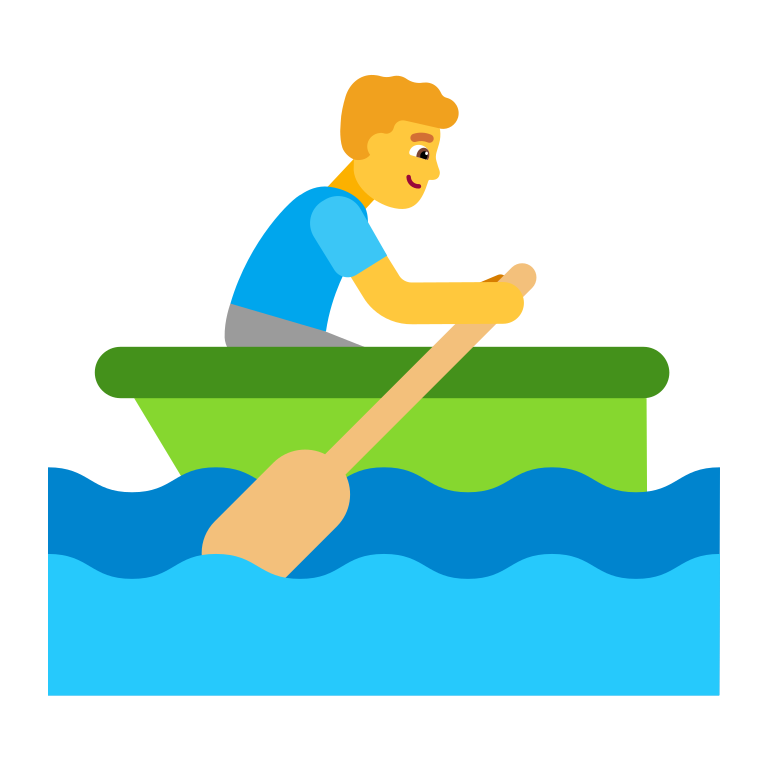
man rowing boat flat default